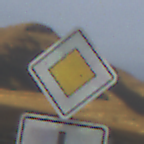
Verkehrszeichen: Vorfahrtsstrasse
Zusatzzeichen unten: VerlaufVorfahrtsstrasse8
Umgebung: Outdoor, Nature
Tageszeit: SunriseSunset
Wetter: PartlyCloudy
Licht: Natural
Jahreszeit: NotSpecified
Kontrast: HighContrast